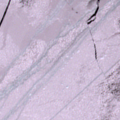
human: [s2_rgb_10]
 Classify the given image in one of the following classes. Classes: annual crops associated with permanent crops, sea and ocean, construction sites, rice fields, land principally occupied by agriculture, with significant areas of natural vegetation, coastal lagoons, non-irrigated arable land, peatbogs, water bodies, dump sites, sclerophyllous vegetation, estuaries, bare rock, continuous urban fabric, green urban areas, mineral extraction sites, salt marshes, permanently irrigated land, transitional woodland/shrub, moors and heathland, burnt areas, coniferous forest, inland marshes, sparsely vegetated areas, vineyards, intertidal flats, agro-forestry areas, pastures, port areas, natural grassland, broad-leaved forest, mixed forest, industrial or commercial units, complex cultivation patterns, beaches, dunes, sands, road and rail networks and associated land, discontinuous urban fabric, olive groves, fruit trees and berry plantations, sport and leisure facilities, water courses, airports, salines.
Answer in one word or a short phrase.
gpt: sea and ocean